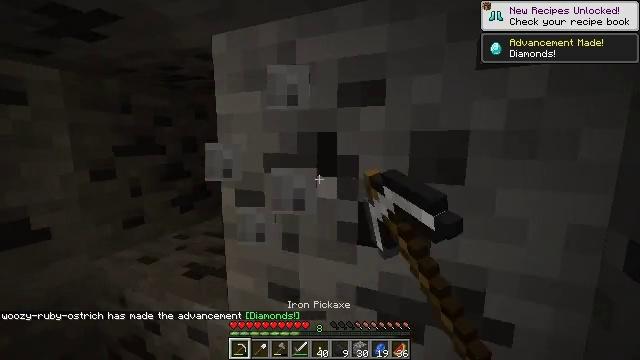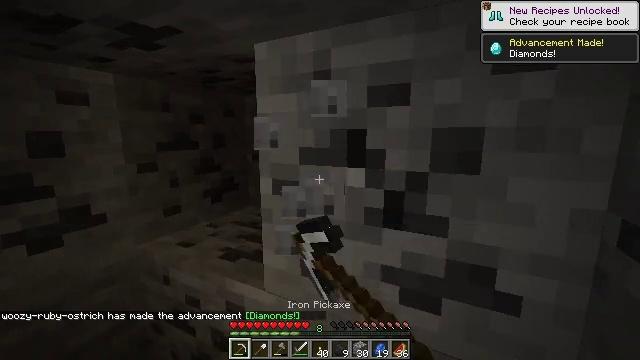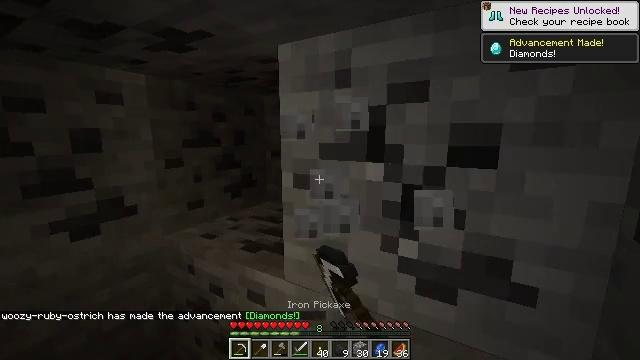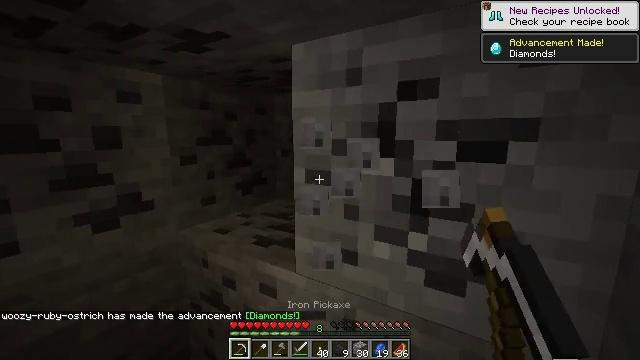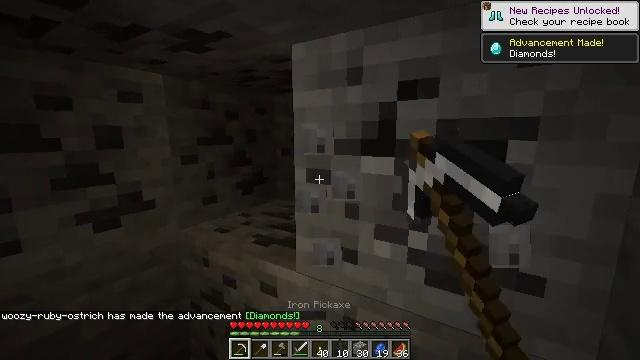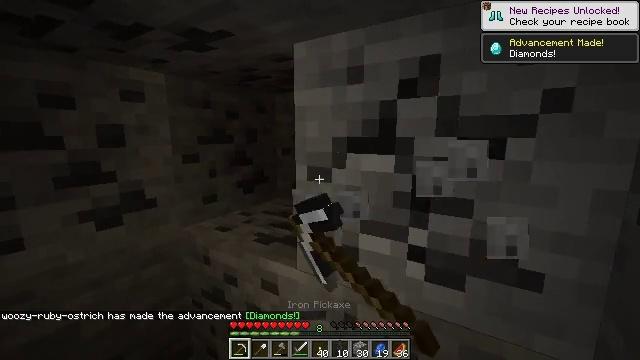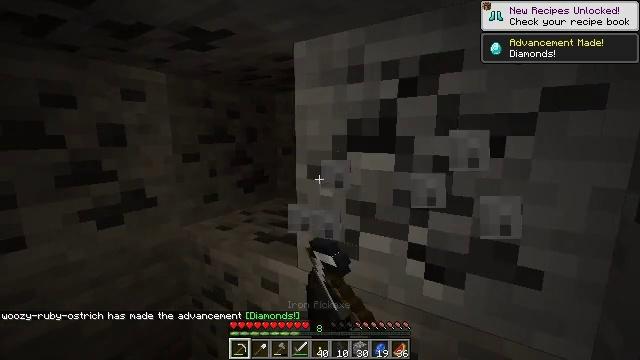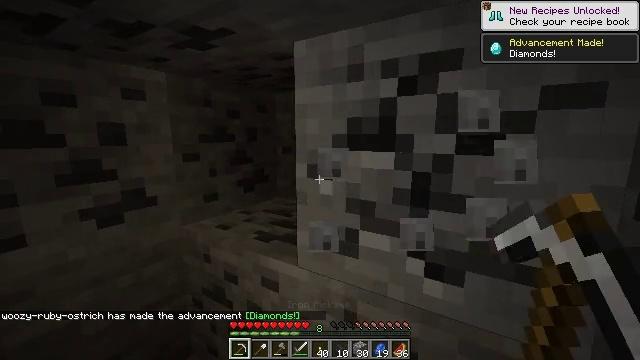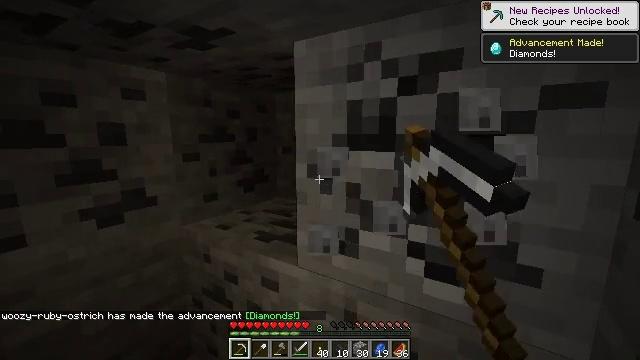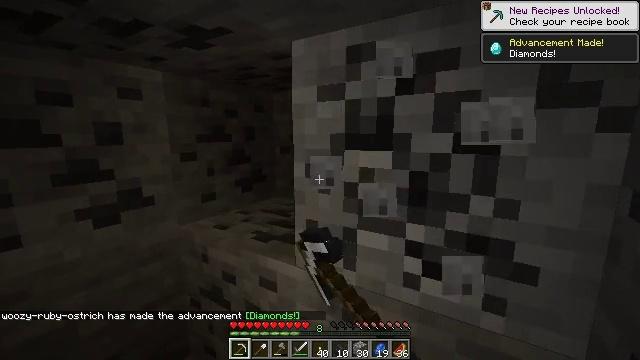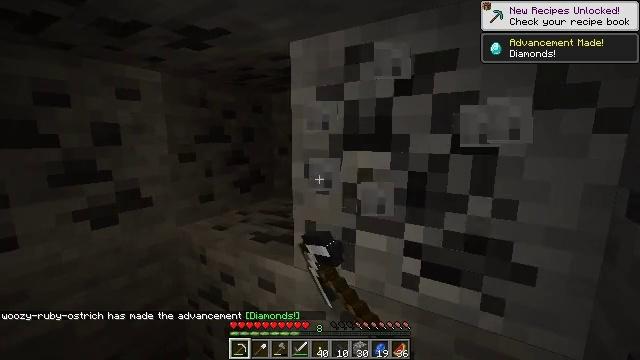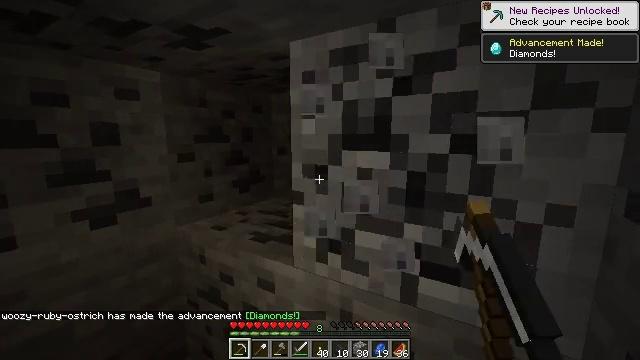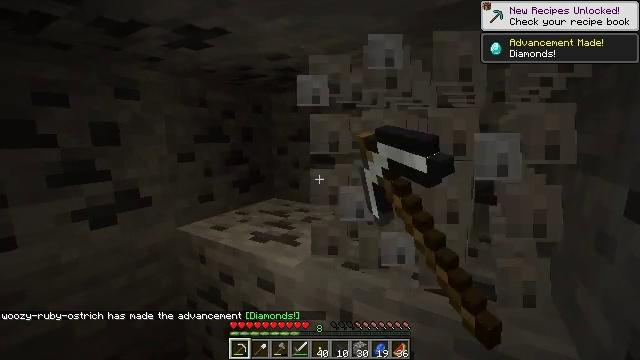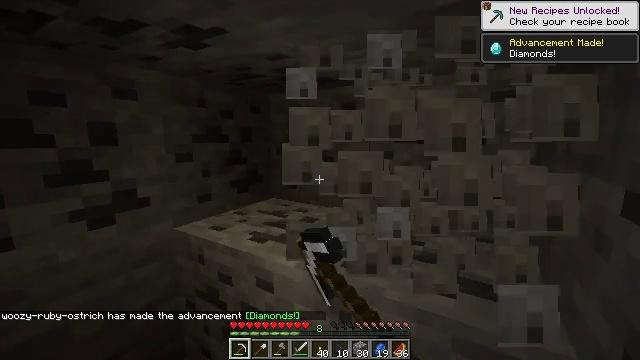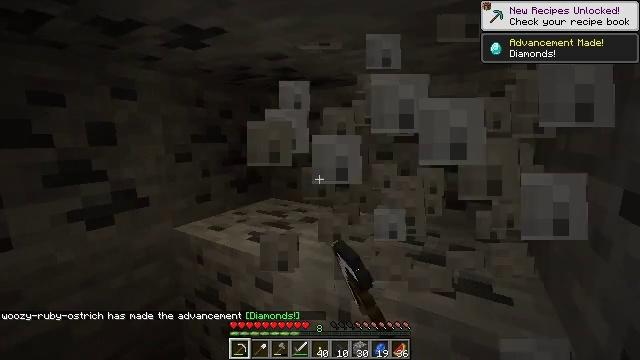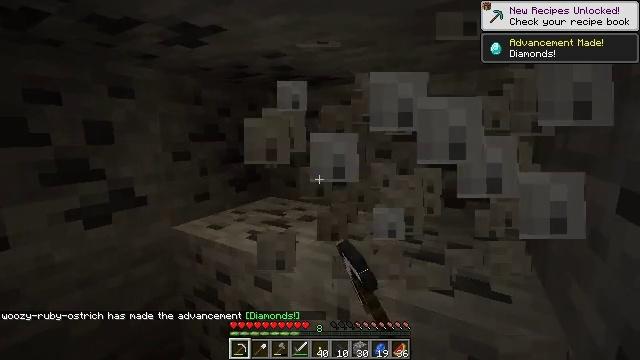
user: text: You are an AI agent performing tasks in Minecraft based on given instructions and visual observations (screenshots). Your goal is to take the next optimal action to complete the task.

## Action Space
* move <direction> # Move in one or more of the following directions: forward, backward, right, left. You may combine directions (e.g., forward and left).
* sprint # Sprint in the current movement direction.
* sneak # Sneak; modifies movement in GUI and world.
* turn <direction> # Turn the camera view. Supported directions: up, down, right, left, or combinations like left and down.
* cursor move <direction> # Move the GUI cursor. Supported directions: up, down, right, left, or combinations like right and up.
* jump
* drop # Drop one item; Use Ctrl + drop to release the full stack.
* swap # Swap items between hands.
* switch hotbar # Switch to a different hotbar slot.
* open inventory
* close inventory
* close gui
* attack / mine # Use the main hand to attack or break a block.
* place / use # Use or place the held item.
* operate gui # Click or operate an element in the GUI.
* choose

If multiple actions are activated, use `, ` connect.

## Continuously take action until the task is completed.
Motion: motion action
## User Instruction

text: Gather coal ore with a pickaxe.
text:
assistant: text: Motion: turn left, attack / mine
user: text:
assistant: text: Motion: turn left, attack / mine
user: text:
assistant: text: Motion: turn left, attack / mine
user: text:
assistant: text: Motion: attack / mine
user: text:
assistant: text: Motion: attack / mine
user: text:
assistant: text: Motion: attack / mine
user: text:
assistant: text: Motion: attack / mine
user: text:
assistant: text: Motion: attack / mine
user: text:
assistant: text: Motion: attack / mine
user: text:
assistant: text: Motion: attack / mine
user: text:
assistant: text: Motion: attack / mine
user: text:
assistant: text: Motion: attack / mine
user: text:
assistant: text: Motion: attack / mine
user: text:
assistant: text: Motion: attack / mine
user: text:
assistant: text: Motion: attack / mine
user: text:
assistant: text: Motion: turn down, attack / mine
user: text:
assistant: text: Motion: turn down, attack / mine
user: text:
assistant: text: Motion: turn down, attack / mine
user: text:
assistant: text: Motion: turn left and down, attack / mine
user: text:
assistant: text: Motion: turn left and down, attack / mine
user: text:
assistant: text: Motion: attack / mine
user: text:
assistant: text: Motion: attack / mine
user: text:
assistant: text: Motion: attack / mine
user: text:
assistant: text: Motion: attack / mine
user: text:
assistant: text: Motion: attack / mine
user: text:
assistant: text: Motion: attack / mine
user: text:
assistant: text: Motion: attack / mine
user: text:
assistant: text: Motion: attack / mine
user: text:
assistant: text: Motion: attack / mine
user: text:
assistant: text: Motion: attack / mine